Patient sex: M
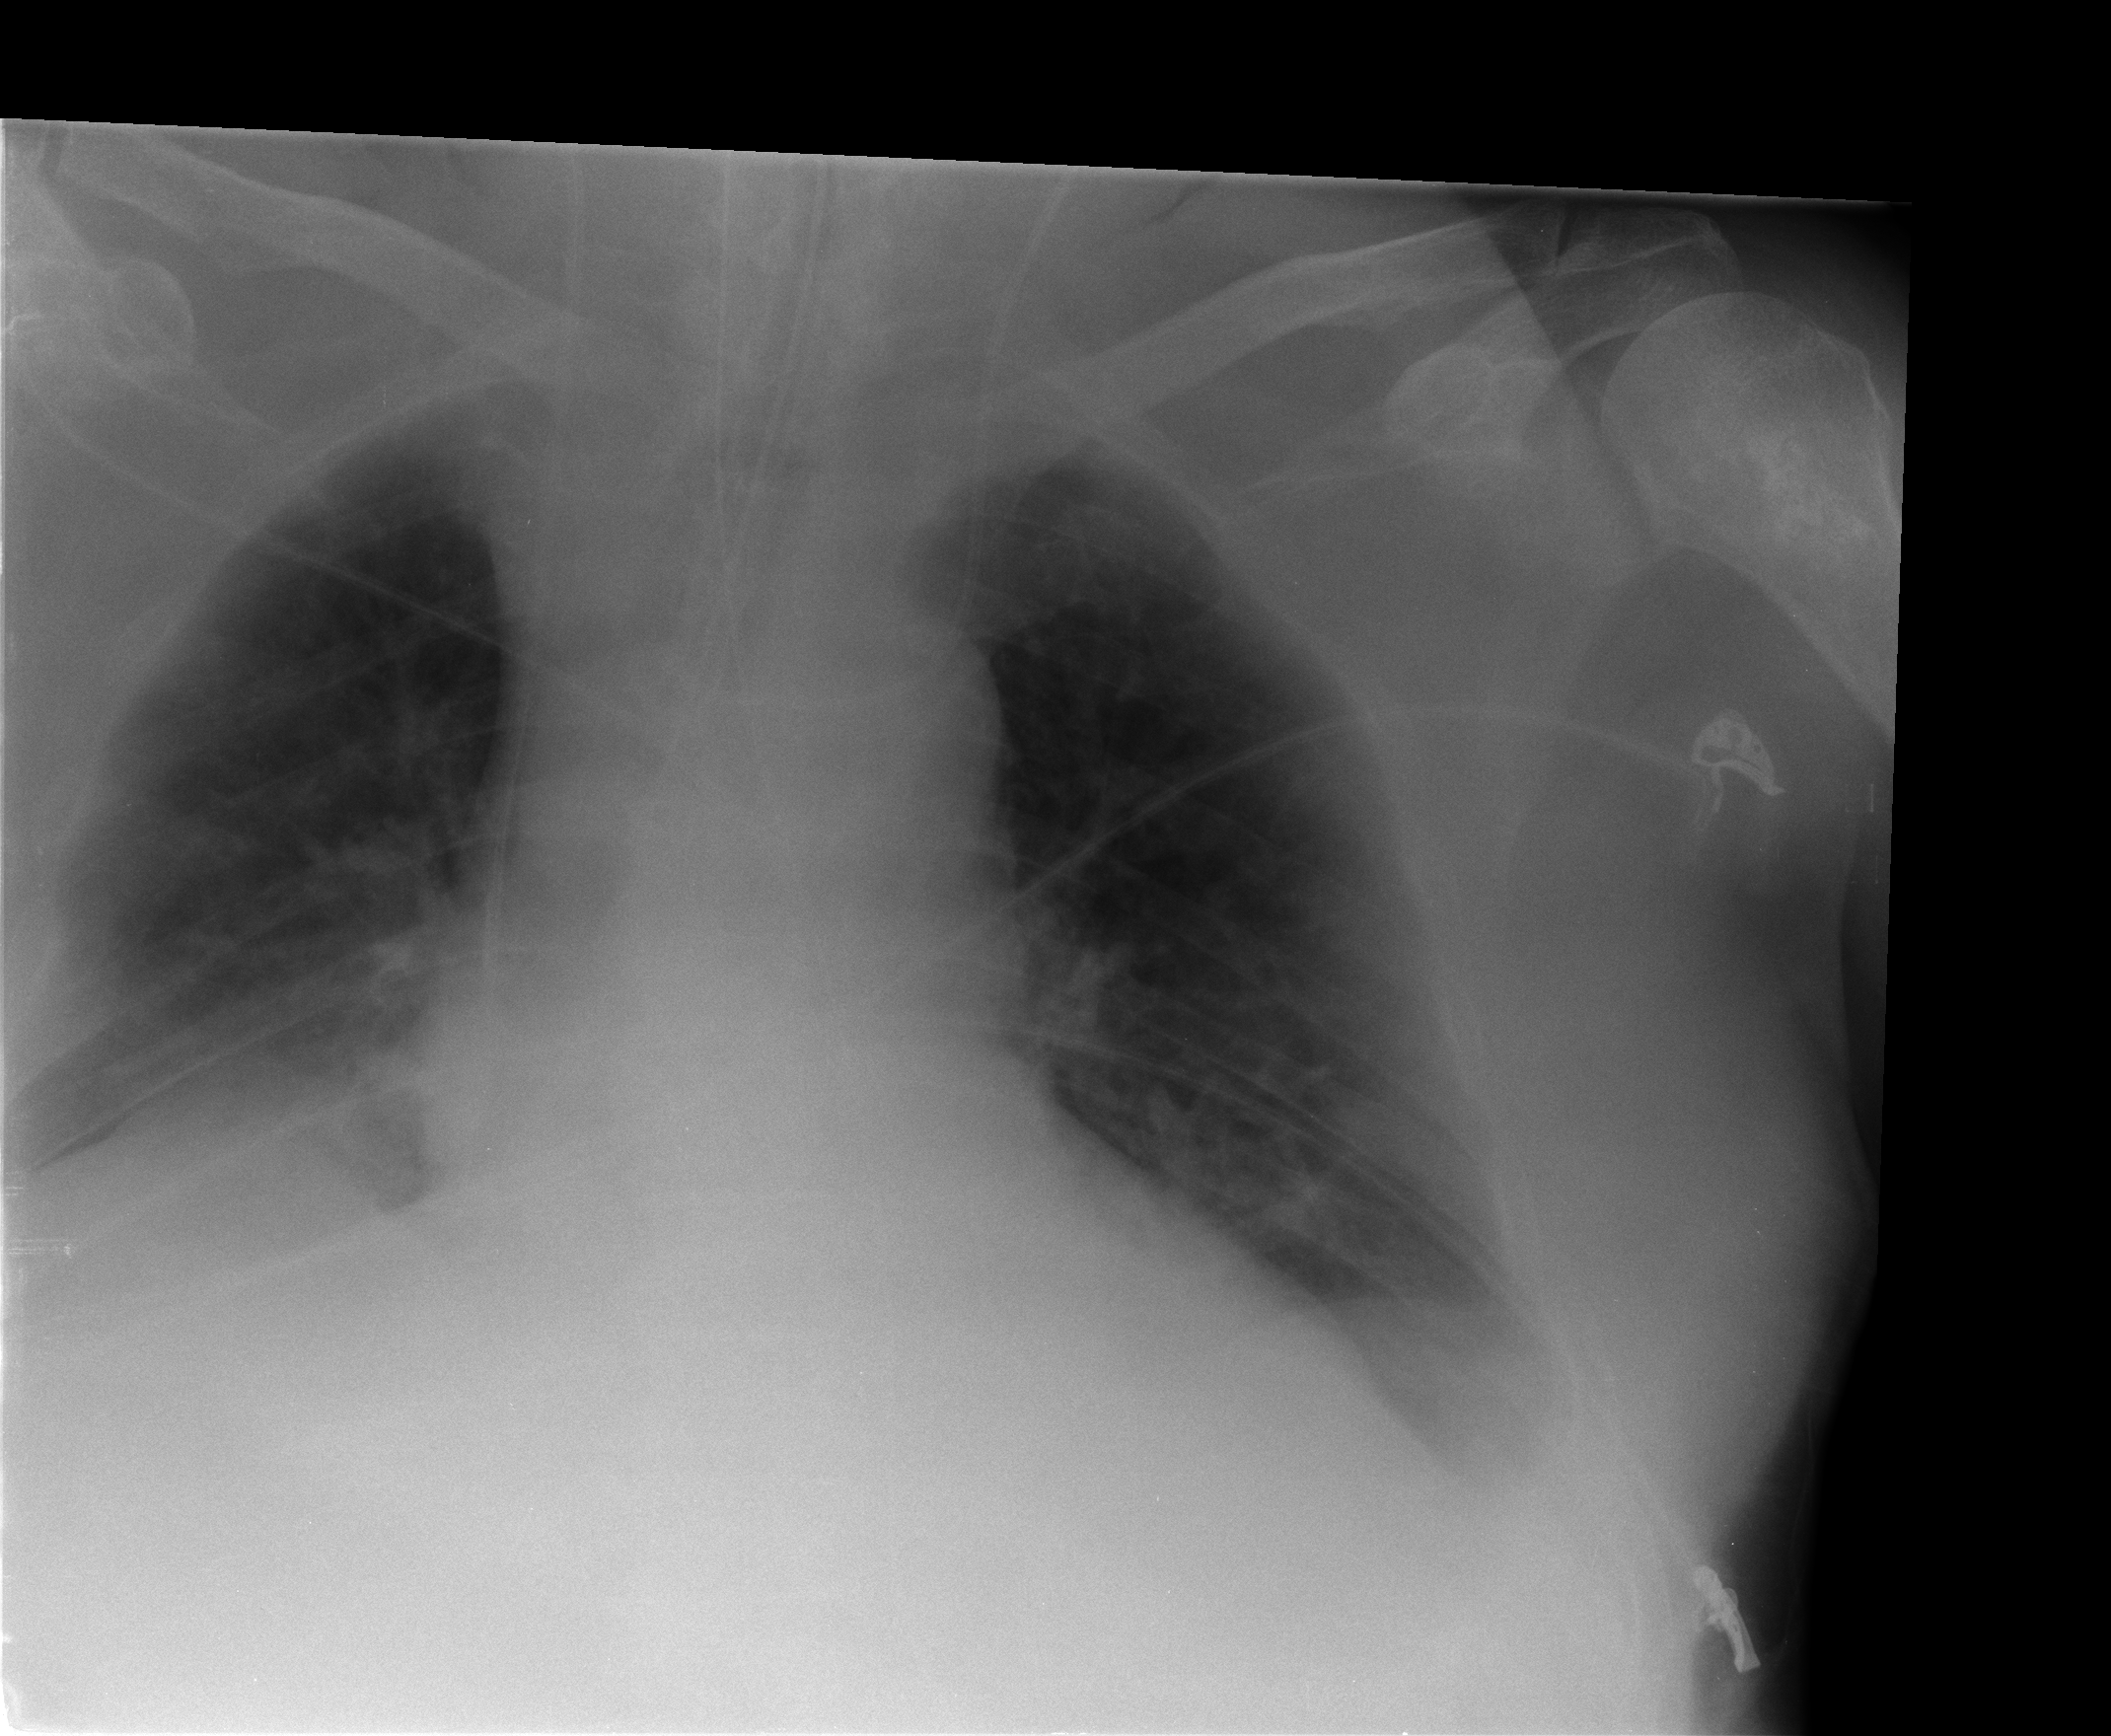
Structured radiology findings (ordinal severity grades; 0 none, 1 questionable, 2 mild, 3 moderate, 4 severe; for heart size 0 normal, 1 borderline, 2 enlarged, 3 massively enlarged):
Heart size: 2
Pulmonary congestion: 1
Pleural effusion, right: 2
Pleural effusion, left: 0
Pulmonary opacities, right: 0
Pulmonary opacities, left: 0
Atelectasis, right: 2
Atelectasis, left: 0